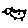
Label: bird